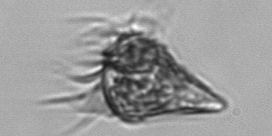
Label: Strombidium_wulffi